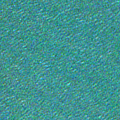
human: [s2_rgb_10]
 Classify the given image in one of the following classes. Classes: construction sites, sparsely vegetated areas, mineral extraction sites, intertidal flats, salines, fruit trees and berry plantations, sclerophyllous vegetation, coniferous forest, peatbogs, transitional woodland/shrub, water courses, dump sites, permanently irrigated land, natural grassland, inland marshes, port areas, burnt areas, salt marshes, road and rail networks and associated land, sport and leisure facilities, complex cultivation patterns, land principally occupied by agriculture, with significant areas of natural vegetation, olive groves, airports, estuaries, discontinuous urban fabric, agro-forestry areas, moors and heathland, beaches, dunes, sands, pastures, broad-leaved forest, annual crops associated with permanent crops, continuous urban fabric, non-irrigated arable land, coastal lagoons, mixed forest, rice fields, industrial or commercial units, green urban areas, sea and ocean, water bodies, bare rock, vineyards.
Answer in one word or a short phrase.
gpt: sea and ocean